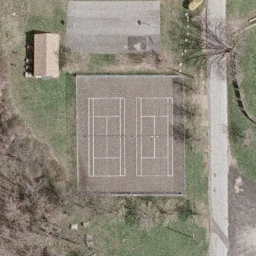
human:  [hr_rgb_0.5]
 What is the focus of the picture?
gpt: tennis court